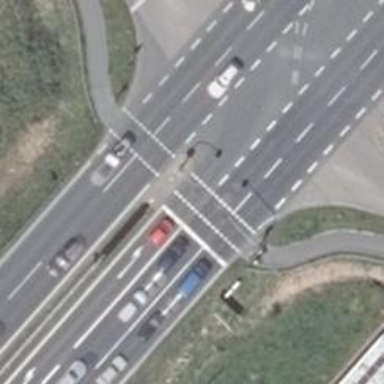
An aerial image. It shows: Road with traffic signals controlling the flow of traffic.